Current action and preconditions to check: trajectory_clear

Your task: For each precondition in the list above, predict whether it will hold at this action.

Consider the current scene as observed from the mobile robot's camera, and analyze the predicted future states of all dynamic agents (e.g., people, animals, vehicles, or any moving entities) within the NEXT SECOND.

IMPORTANT: Only answer "very likely" if you are absolutely certain—based on strong, clear evidence—that a dynamic agent will violate the precondition in the predicted future state. Do NOT answer "very likely" for unlikely, ambiguous, or low-probability risks.

Ask yourself for each precondition: Is there a high probability, with clear and convincing evidence, that the predicted future states of any dynamic agent will interfere with the predicted future state of the currently executing action within the NEXT SECOND, causing that precondition to fail?

Assess the risk level based on these predictions. Use "likely" or "very likely" if motions create a clear risk of interference.

Use "neutral" or "improbable" if agents are nearby but their predicted paths are clearly diverging or non-conflicting.

Failure Risk Categories: "very improbable", "improbable", "neutral", "likely", "very likely"

Answer Format: Output ONLY the probability_of_failure value from these categories: "very improbable", "improbable", "neutral", "likely", "very likely"

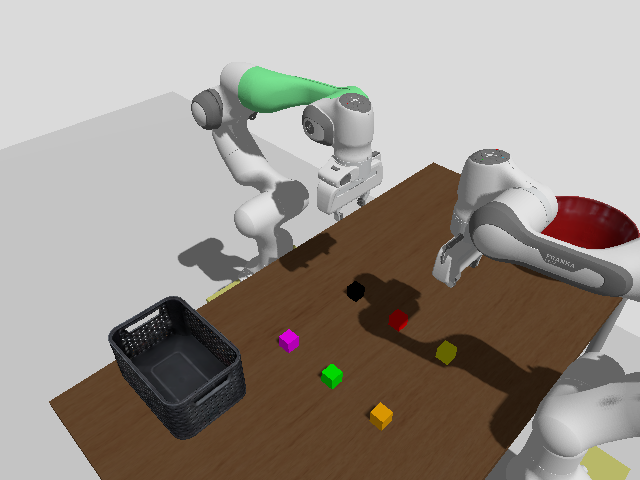

Answer: very improbable